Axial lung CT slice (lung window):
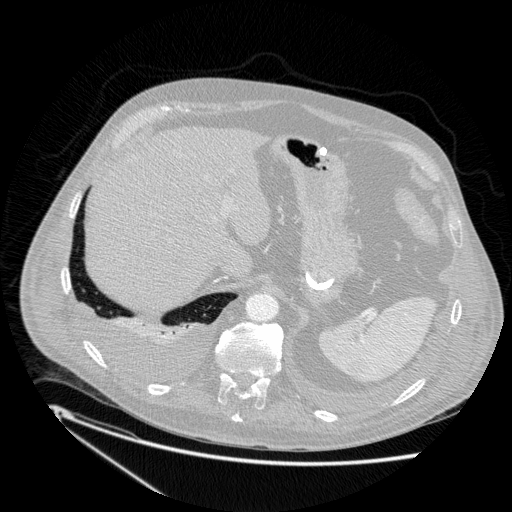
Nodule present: no